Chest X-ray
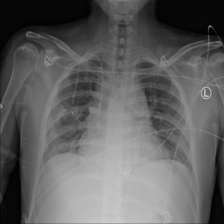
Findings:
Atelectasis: positive
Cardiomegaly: negative
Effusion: negative
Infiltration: negative
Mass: negative
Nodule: negative
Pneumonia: negative
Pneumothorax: negative
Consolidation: negative
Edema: negative
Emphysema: negative
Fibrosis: negative
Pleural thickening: negative
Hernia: negative